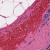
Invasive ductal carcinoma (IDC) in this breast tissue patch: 0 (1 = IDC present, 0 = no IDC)